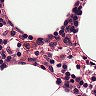
Metastatic tissue present: no